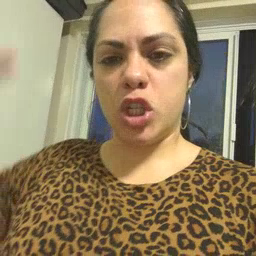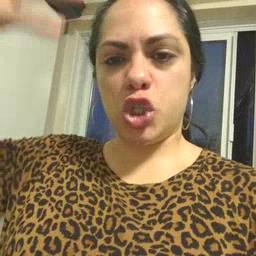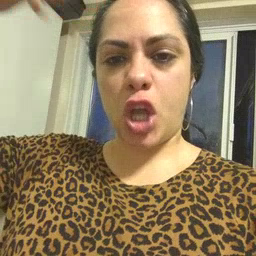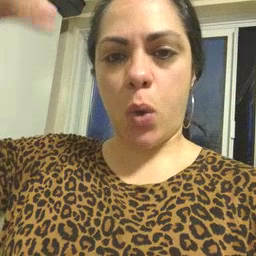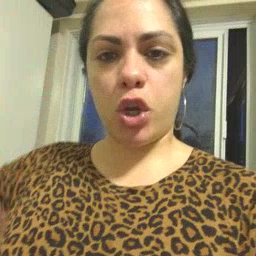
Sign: shower